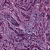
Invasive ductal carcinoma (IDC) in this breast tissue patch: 1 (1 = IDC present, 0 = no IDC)